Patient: sex F, age 74
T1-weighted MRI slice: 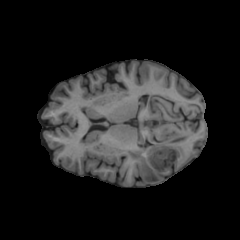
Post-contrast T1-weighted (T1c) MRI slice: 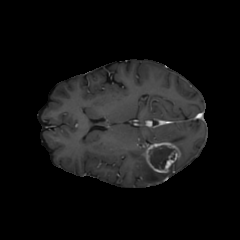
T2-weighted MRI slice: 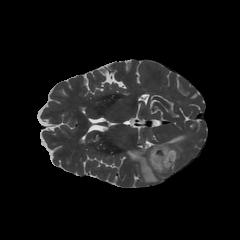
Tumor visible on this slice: yes
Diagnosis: Glioblastoma, IDH-wildtype
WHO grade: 4